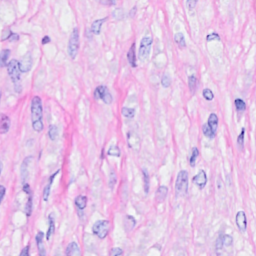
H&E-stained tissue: Breast